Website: macys
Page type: billing-address
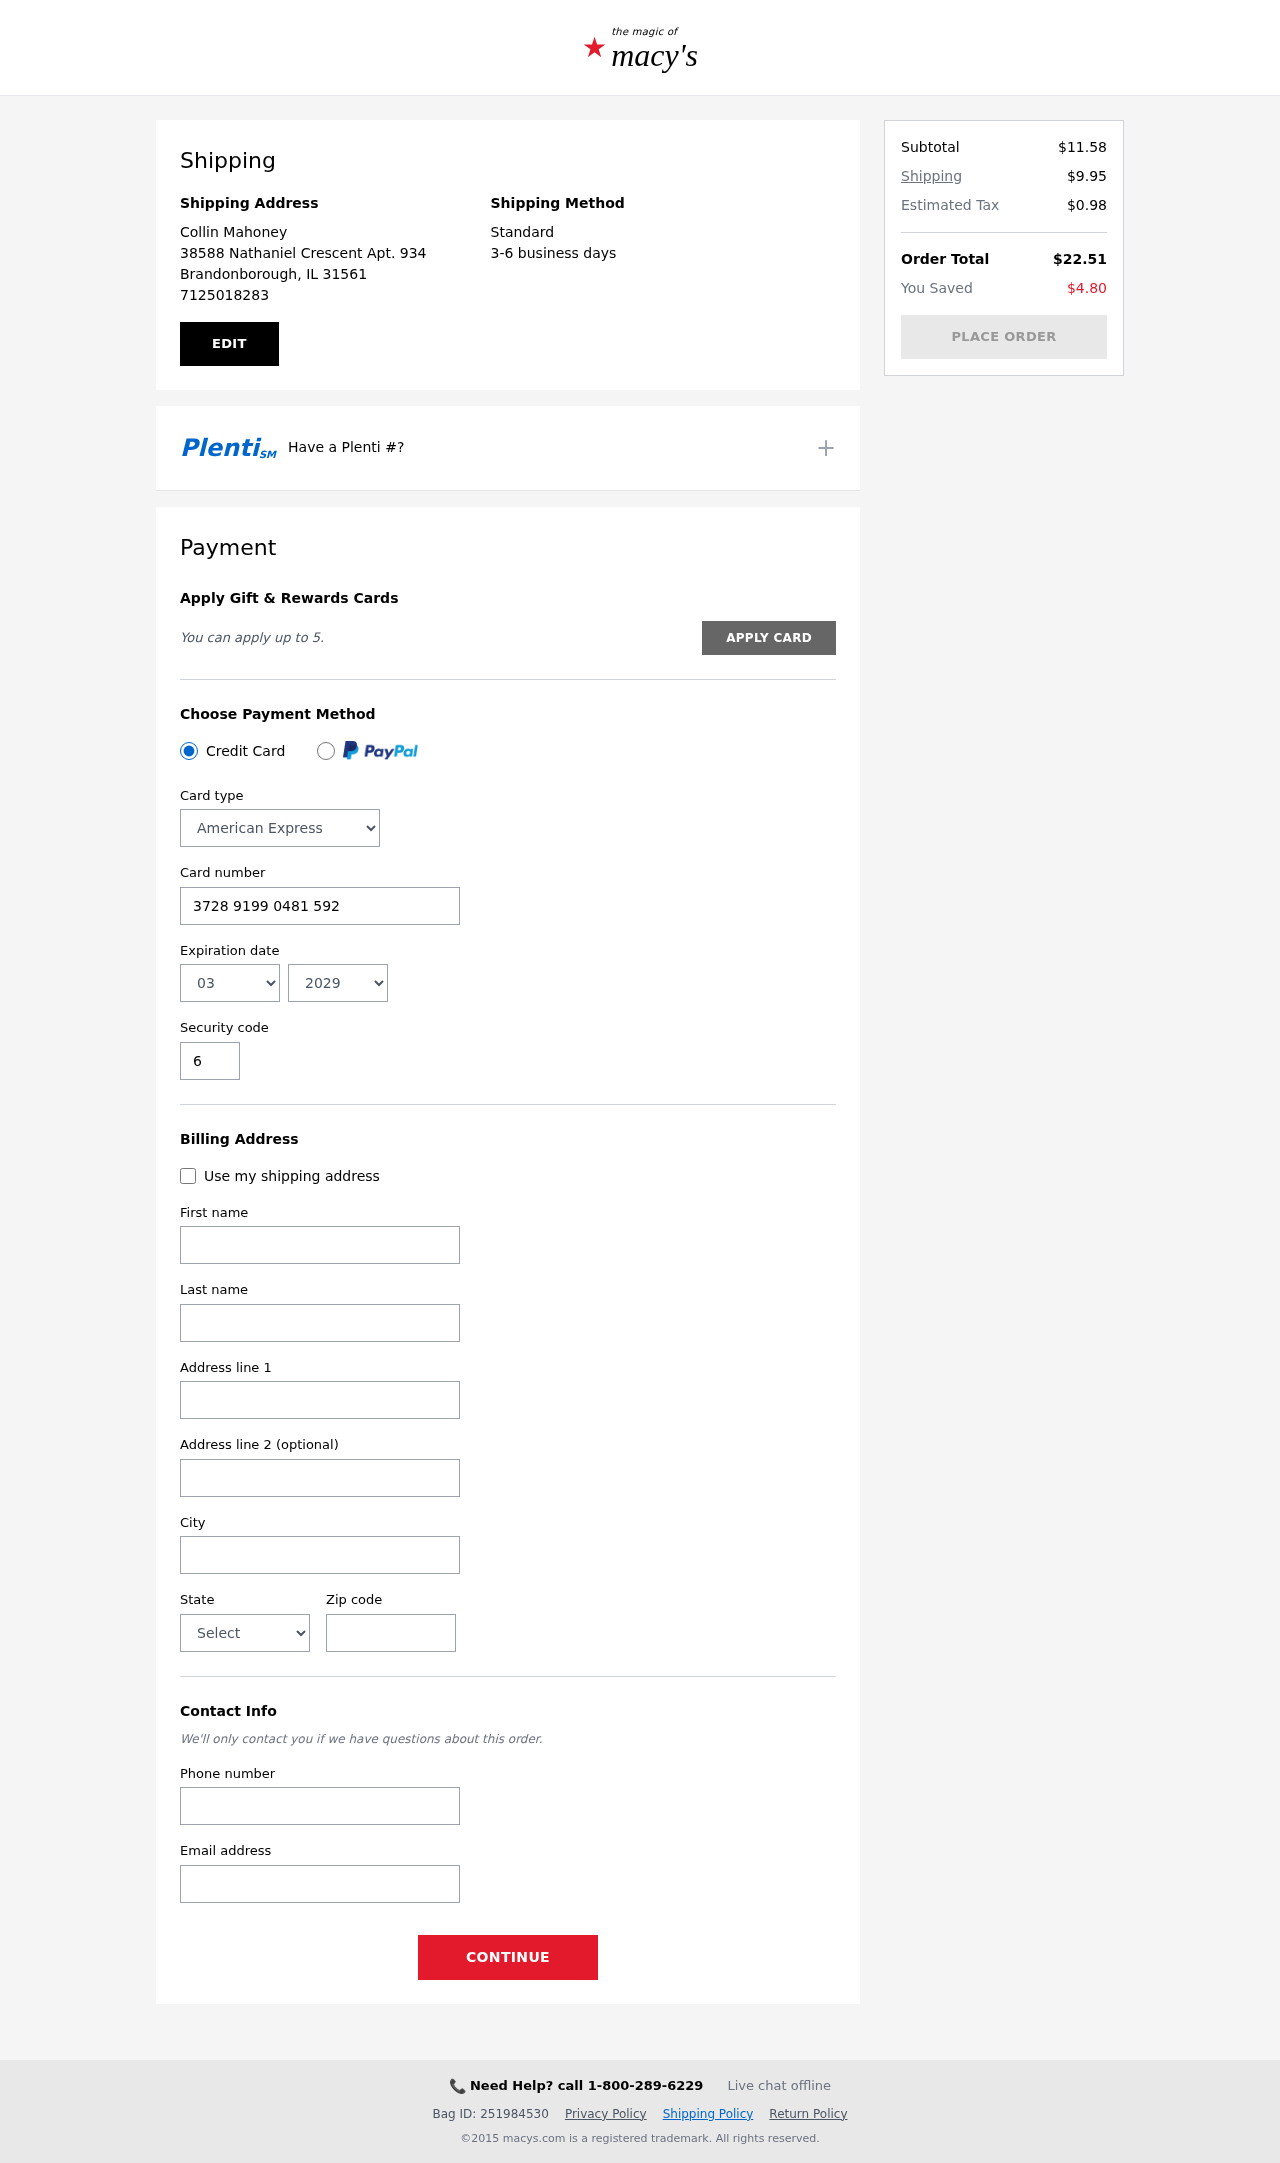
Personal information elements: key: PII_CARD_CVV
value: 6805
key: PII_CARD_EXPIRY_MONTH
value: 03
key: PII_CARD_EXPIRY_YEAR
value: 29
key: PII_CARD_NUMBER
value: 3728 9199 0481 592
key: PII_CARD_TYPE
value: American Express
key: PII_CITY
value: Brandonborough
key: PII_CITY_STATE_ZIP
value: Brandonborough, IL 31561
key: PII_EMAIL
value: collin_mahoney@hotmail.com
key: PII_FIRSTNAME
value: Collin
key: PII_FULLNAME
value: Collin Mahoney
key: PII_LASTNAME
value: Mahoney
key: PII_PHONE
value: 7125018283
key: PII_POSTCODE
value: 31561
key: PII_STATE
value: Illinois
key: PII_STREET
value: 38588 Nathaniel Crescent Apt. 934
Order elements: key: ORDER_SUBTOTAL
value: $11.58
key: ORDER_SHIPPING_COST
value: $9.95
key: ORDER_TAX
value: $0.98
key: ORDER_TOTAL
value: $22.51
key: ORDER_SAVINGS
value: $4.80